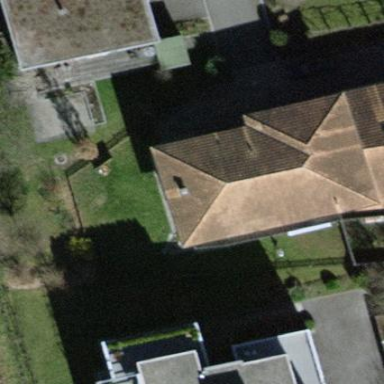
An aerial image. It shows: Semidetached house.